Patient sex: F
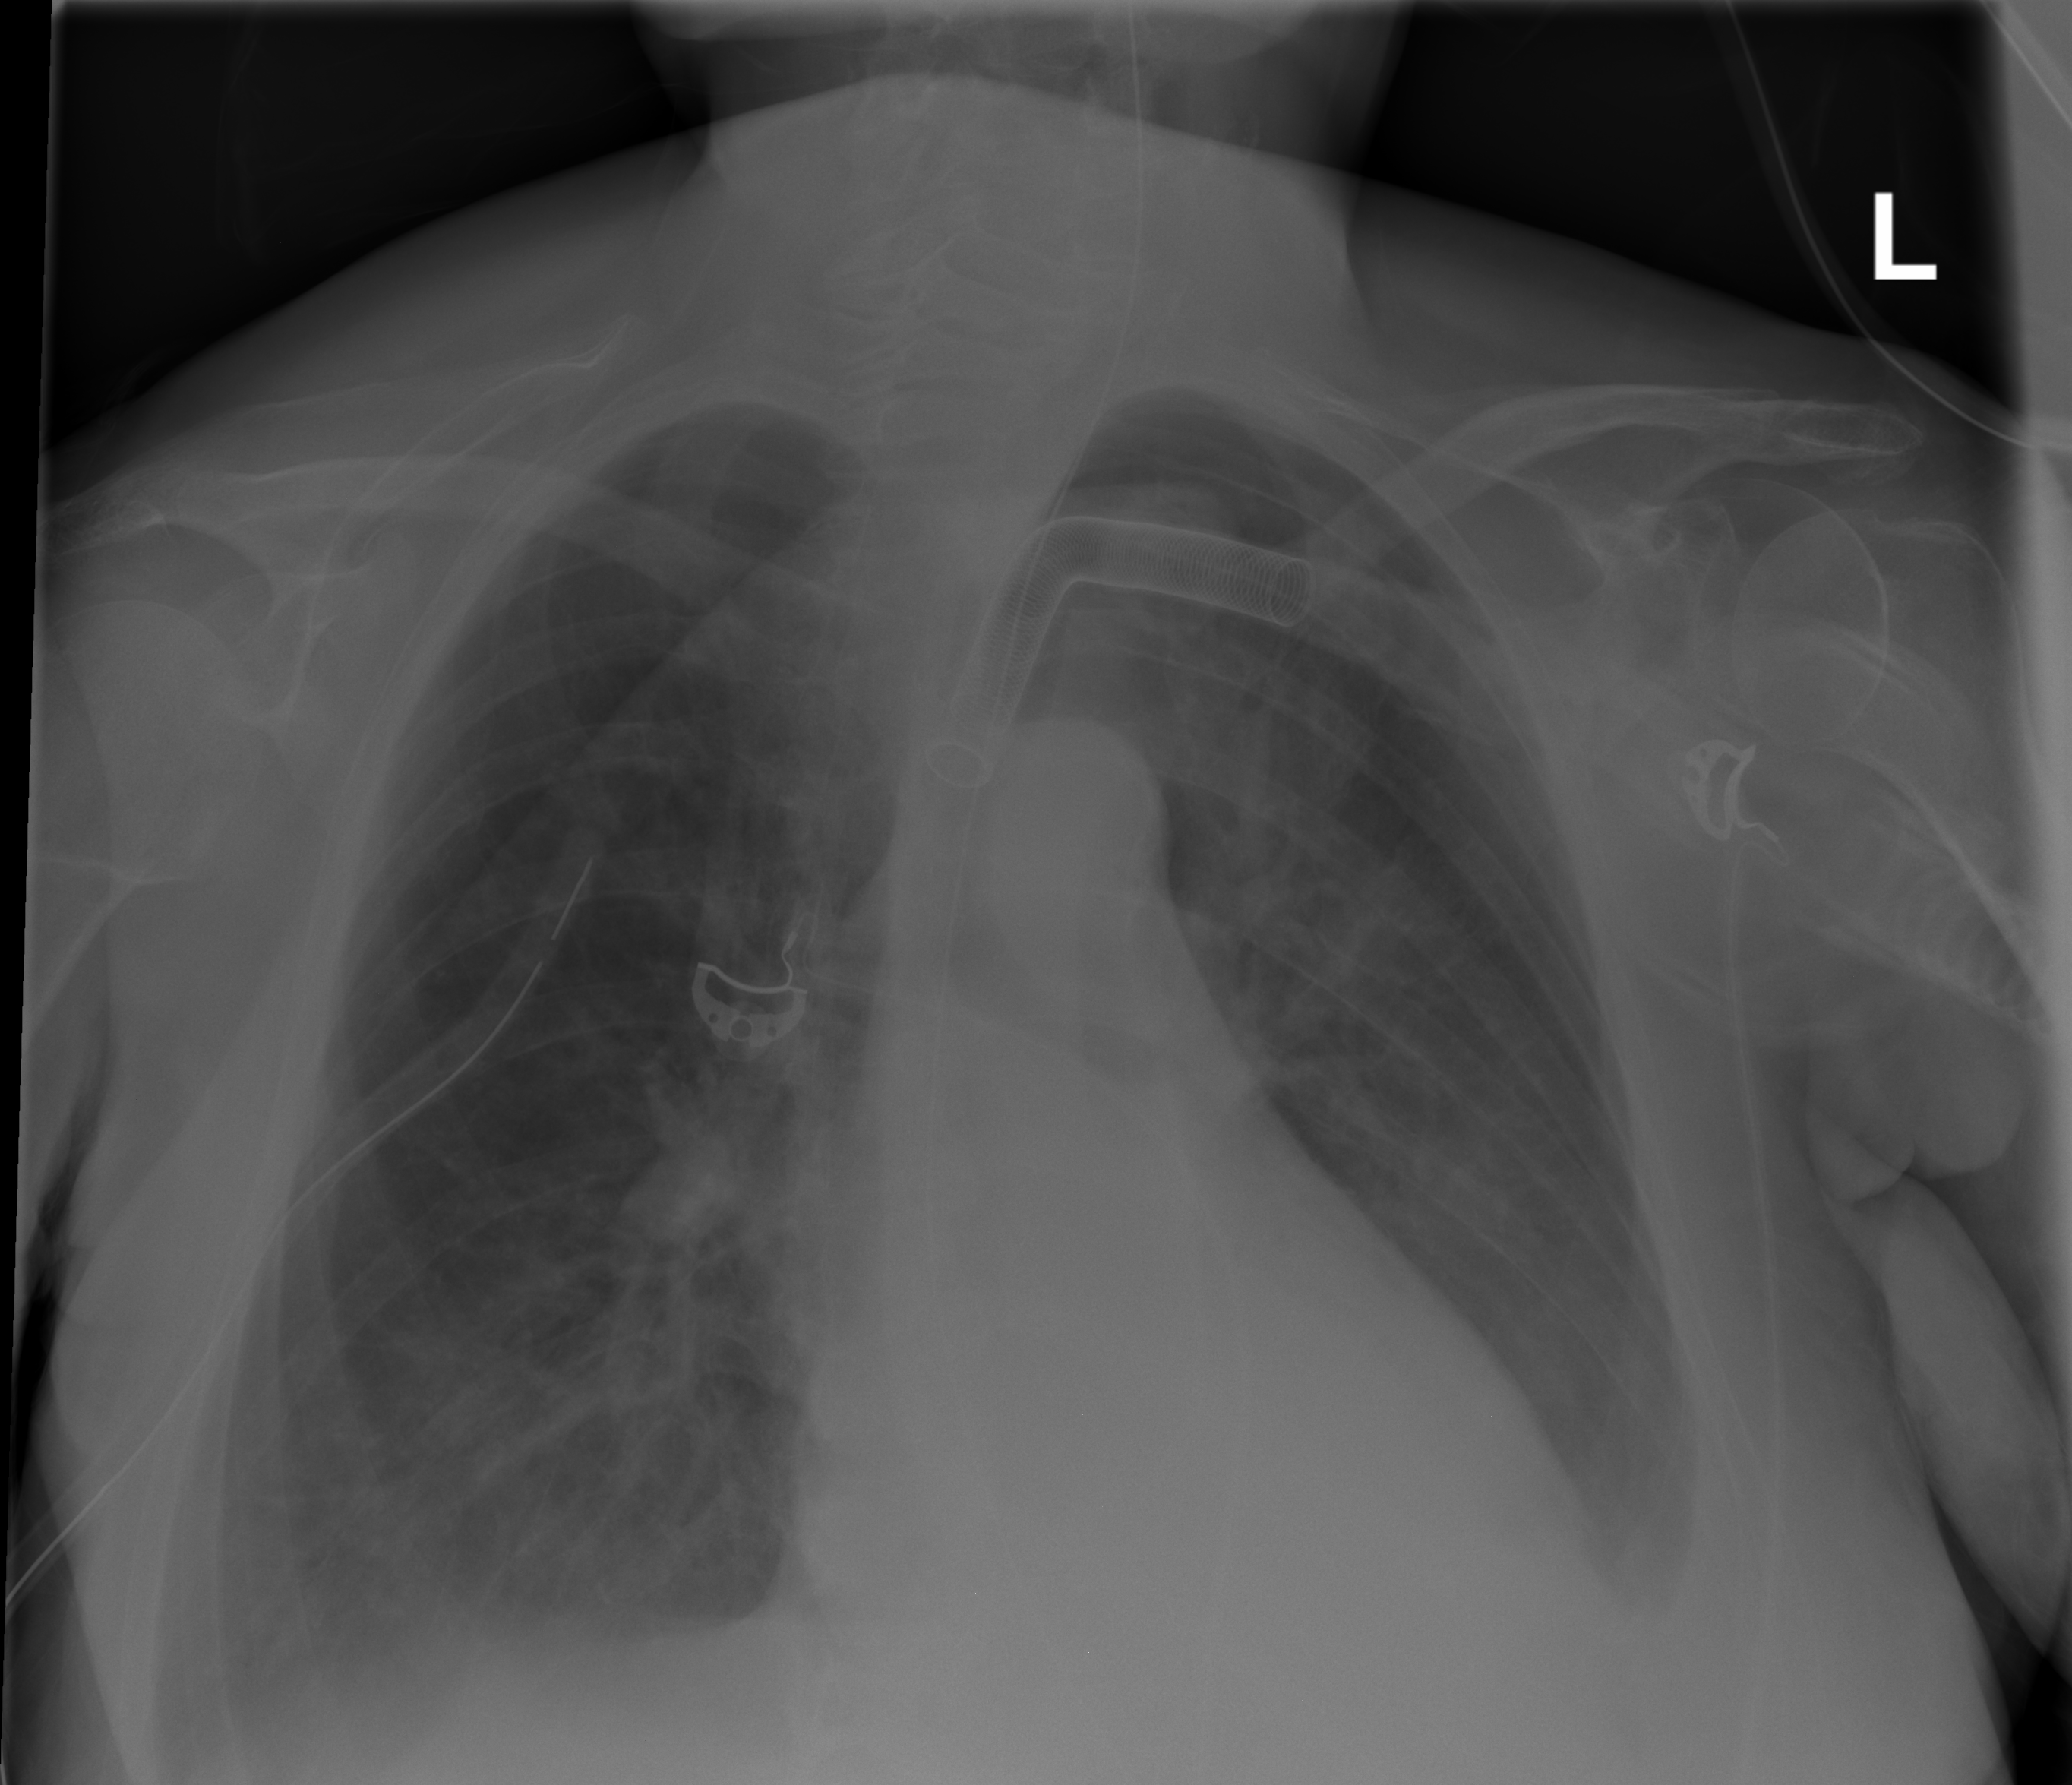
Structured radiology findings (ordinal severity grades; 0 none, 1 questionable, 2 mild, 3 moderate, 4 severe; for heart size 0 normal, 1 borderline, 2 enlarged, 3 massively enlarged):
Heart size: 0
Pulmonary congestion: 2
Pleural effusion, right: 2
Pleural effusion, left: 2
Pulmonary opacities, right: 2
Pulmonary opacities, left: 2
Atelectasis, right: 2
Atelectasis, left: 2